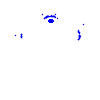
Particle: pion